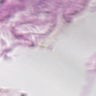
Metastatic tissue present: no